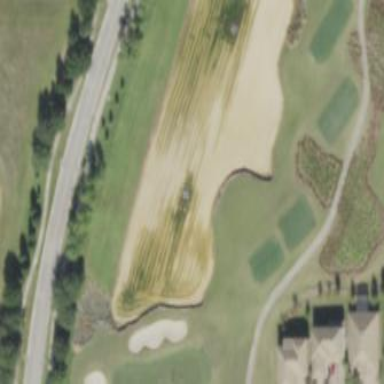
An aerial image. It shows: Golf bunker filled with sandy terrain.